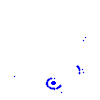
Particle: kaon